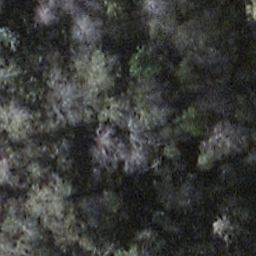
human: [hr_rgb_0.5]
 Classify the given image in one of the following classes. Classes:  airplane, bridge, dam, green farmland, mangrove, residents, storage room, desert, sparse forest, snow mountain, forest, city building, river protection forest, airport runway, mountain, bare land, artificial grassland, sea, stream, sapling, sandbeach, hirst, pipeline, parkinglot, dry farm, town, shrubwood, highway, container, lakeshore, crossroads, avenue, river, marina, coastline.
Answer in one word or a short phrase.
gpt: shrubwood